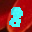
Label: 8